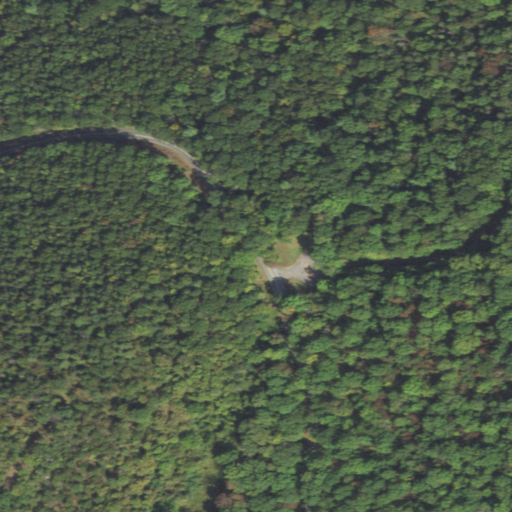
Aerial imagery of gap in Pennsylvania named McKees Gap containing deciduous forest, open development, mixed forest, evergreen forest, and low intensity development